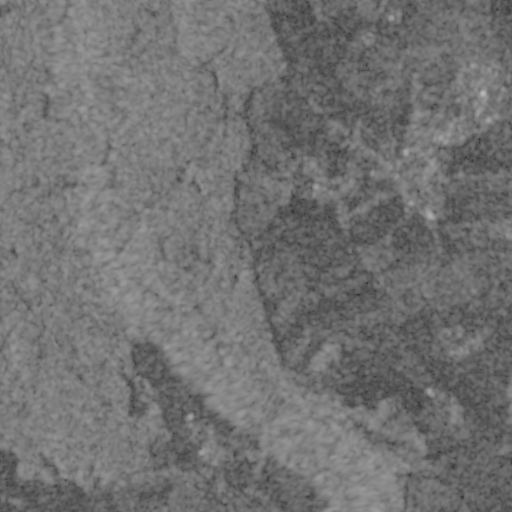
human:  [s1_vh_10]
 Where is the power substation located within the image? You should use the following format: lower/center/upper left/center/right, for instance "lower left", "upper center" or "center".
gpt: The power substation is located in the right of the image.
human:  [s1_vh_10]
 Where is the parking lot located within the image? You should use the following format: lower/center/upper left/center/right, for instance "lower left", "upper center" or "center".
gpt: There is no parking lot in the image.

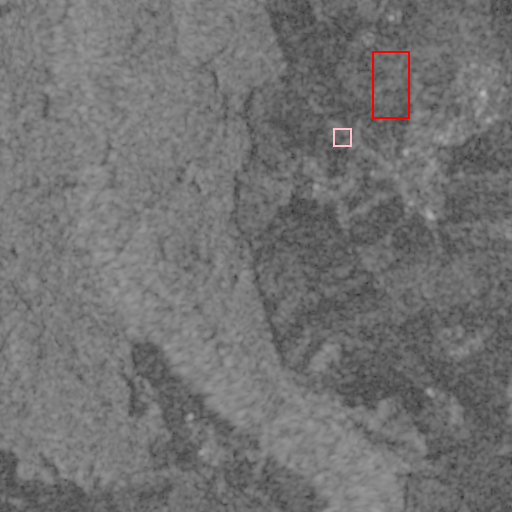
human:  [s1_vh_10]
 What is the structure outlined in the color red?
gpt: The structure outlined in red is a crop field.
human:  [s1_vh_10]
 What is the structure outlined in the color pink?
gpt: The structure outlined in pink is a park.
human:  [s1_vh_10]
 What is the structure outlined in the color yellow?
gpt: There is no yellow outline.